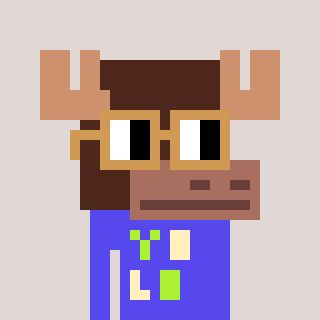
a pixel art character with square brown glasses, a moose-shaped head and a computerblue-colored body on a warm background